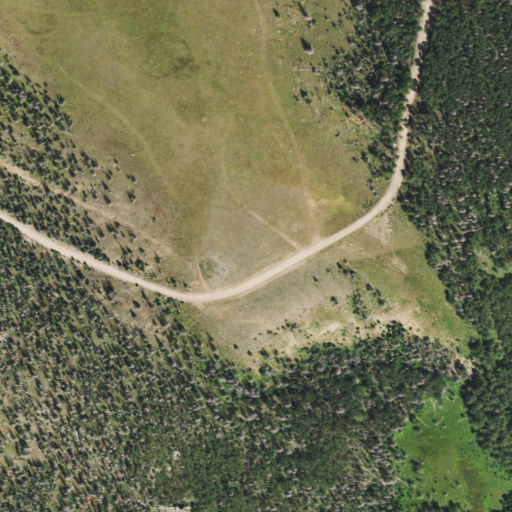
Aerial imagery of gap in Colorado named Milk Cow Pass containing evergreen forest, grassland, deciduous forest, mixed forest, herbaceous wetlands, woody wetlands, and shrub